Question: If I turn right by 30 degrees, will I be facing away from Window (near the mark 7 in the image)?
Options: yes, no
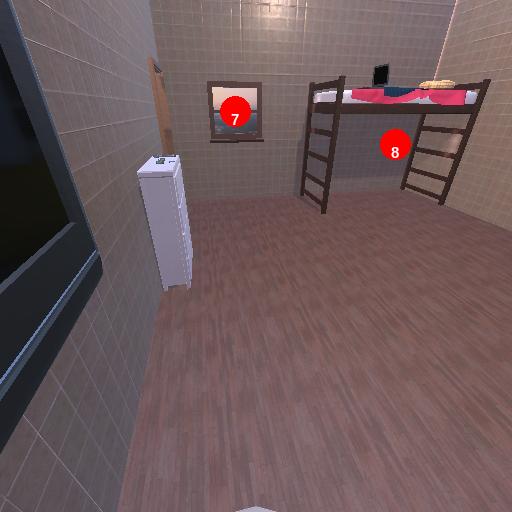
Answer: yes